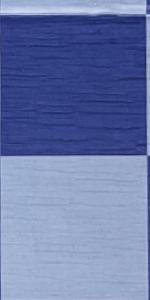
Label: Empty